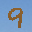
Label: 9